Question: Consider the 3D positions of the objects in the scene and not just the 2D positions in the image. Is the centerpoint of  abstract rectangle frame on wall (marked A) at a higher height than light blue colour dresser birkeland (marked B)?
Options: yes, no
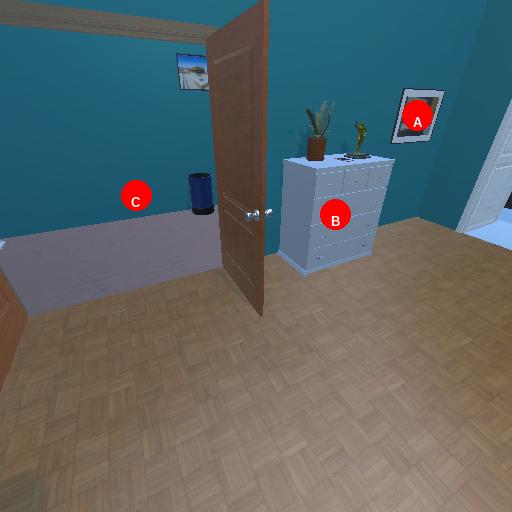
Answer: yes